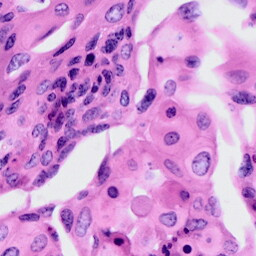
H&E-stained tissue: Cervix